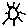
Label: sun